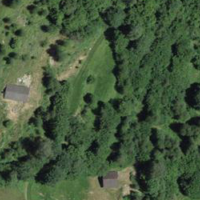
EUNIS habitat code: 45
Species observed at this site:
Phaneroptera falcata